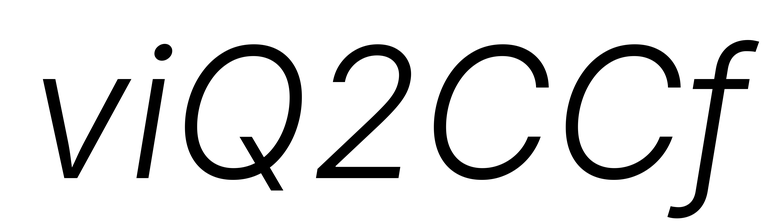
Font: Inter-Italic_Light_Italic